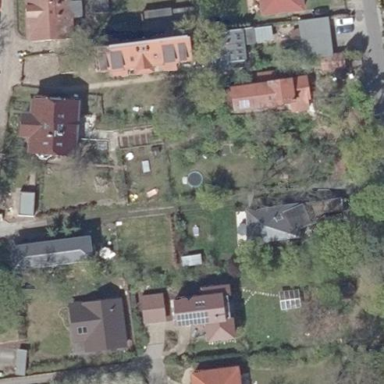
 designed for leisure activities on land."